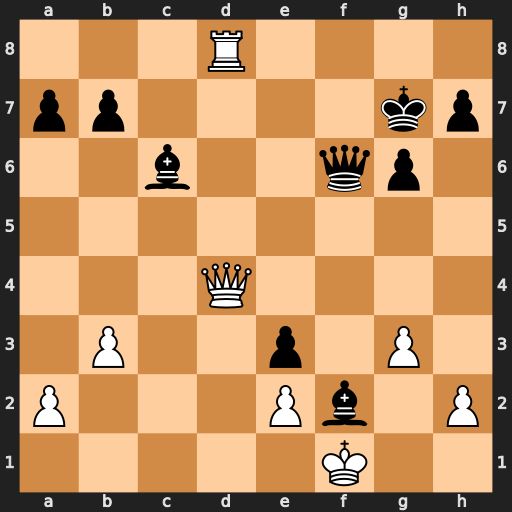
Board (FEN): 3R4/pp4kp/2b2qp1/8/3Q4/1P2p1P1/P3Pb1P/5K2
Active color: w
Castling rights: -
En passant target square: -
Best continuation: Rg8+ Kf7 Rf8+ Kxf8 Qxf6+